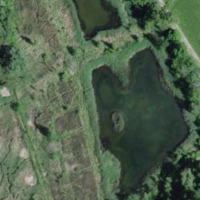
EUNIS habitat code: 43
Species observed at this site:
Ischnura elegans
Gallinula chloropus
Aphantopus hyperantus
Enallagma cyathigerum
Volucella inanis
Aythya fuligula
Humulus lupulus
Sympetrum sanguineum